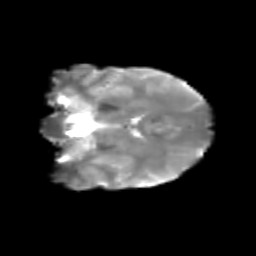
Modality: T2w
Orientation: coronal
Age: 18
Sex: female
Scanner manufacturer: siemens
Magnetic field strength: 3 T
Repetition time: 1.8 s
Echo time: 0.07 s